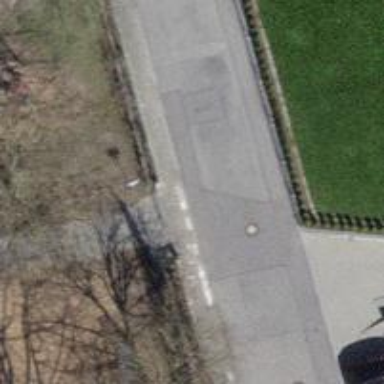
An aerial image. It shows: Cycle barrier.